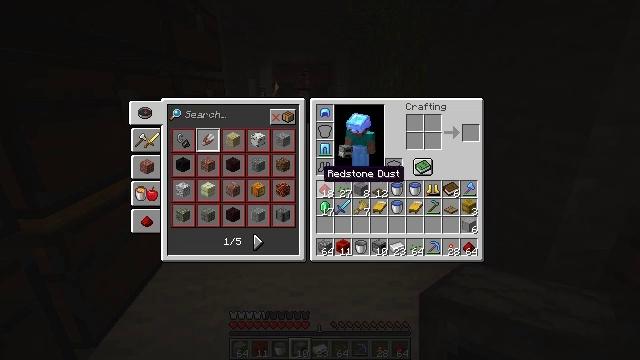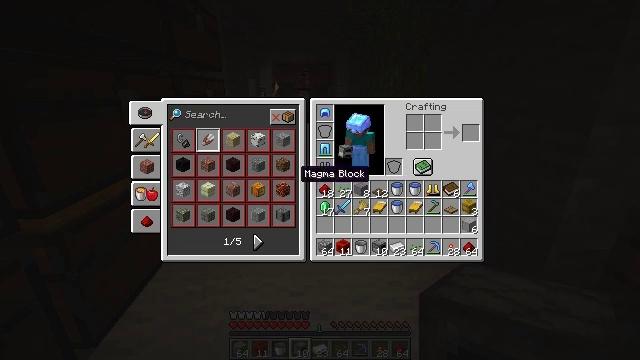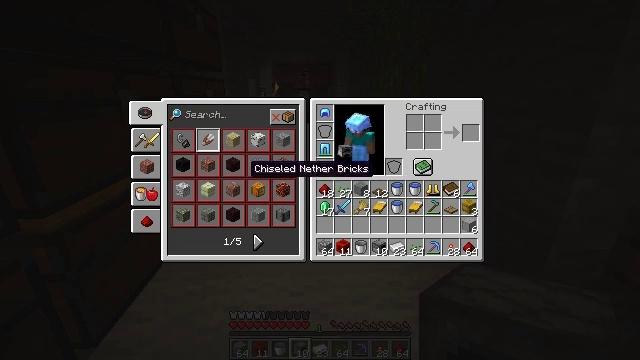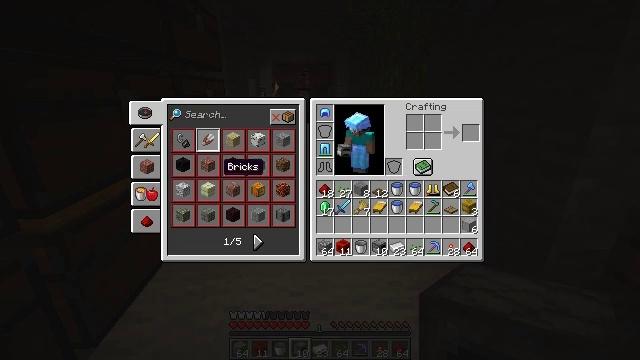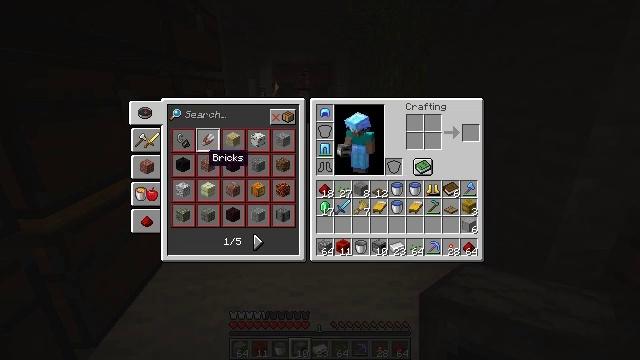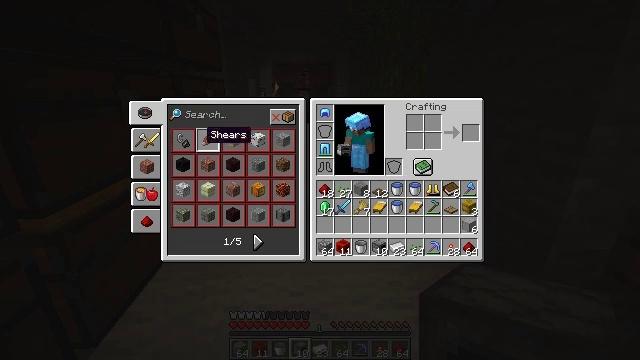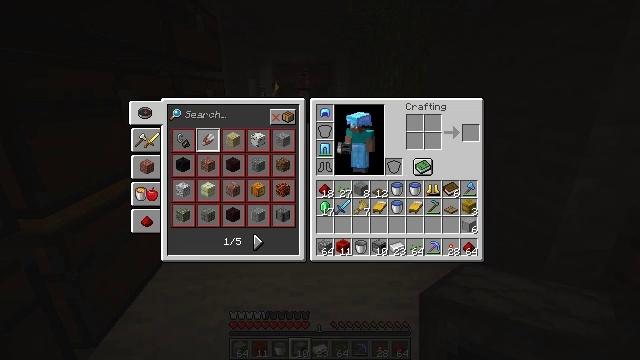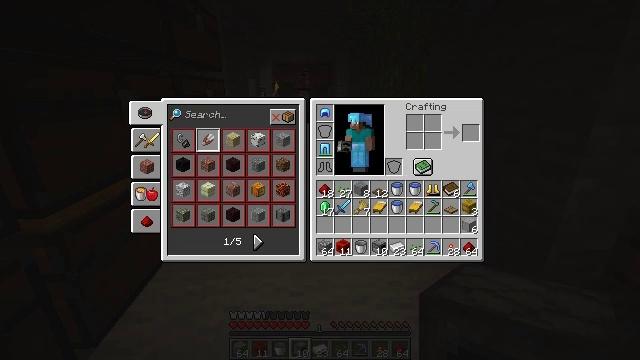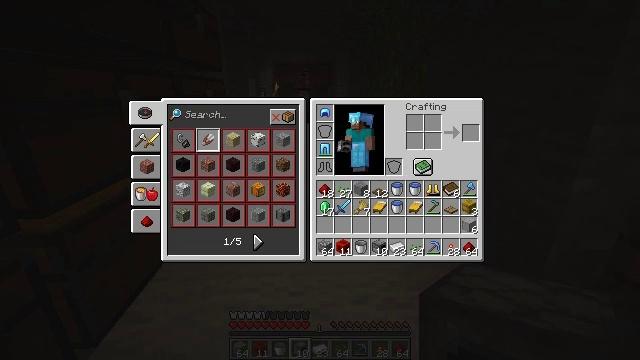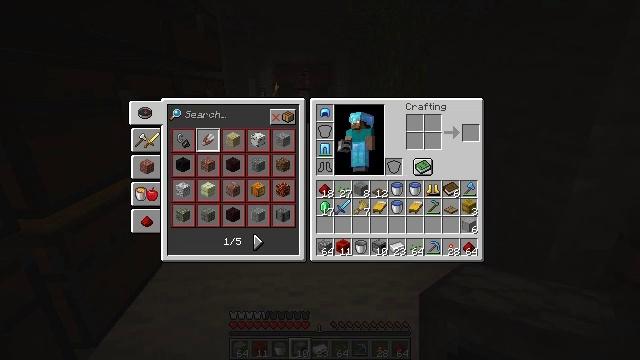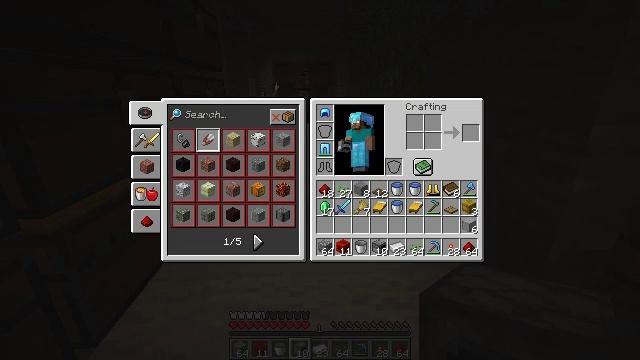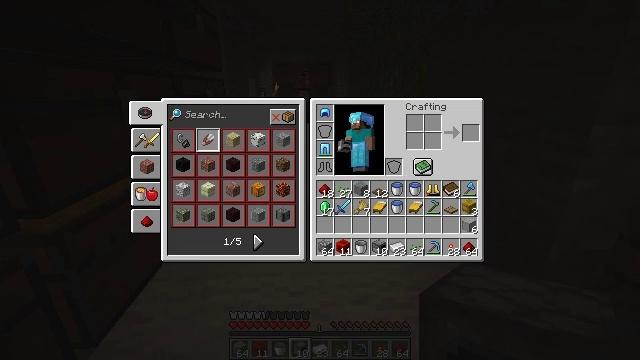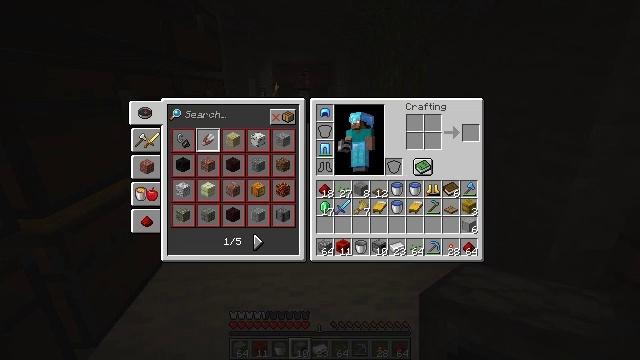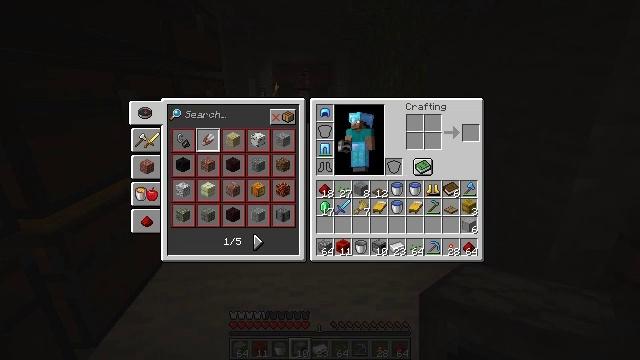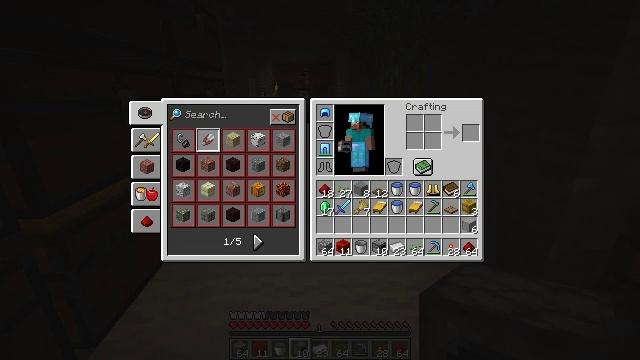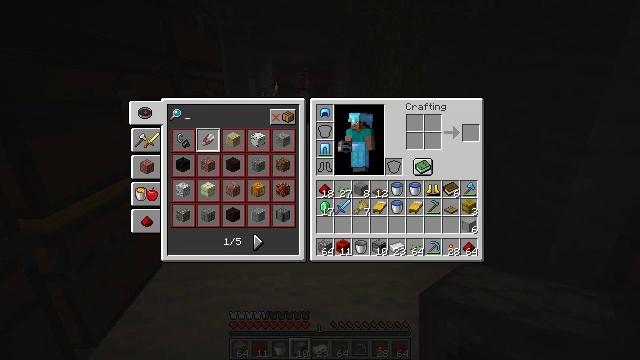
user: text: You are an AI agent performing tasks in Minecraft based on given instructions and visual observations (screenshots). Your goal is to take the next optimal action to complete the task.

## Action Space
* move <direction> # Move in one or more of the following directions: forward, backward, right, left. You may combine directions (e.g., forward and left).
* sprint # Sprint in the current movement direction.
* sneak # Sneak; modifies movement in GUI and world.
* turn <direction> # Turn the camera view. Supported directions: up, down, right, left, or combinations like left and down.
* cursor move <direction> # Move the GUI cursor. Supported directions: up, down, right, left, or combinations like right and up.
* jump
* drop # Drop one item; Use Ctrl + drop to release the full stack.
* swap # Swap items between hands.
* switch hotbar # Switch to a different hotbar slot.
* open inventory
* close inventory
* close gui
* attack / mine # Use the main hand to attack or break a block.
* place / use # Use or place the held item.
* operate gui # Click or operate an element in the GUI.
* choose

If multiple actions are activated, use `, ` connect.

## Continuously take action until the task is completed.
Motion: motion action
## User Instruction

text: Craft a blast furnace.
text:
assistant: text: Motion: turn left
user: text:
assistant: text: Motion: turn left
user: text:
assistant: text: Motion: turn left
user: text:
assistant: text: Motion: turn left and up
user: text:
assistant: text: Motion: turn up
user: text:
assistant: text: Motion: turn right and up
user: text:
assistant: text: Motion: no_op
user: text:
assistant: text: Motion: turn right and up
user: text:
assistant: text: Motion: attack / mine
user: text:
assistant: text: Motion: attack / mine
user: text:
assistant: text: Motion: attack / mine
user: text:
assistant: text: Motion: turn down
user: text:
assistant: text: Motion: no_op
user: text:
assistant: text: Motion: no_op
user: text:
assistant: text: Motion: attack / mine
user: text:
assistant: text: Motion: attack / mine
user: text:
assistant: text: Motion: attack / mine
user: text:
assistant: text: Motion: attack / mine
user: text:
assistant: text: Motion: no_op
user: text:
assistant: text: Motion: no_op
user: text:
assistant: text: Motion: no_op
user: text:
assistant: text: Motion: no_op
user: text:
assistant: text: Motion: no_op
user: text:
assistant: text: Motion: no_op
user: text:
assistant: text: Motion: no_op
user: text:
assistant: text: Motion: no_op
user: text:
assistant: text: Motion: no_op
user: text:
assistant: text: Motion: no_op
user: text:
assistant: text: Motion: no_op
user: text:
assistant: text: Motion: no_op